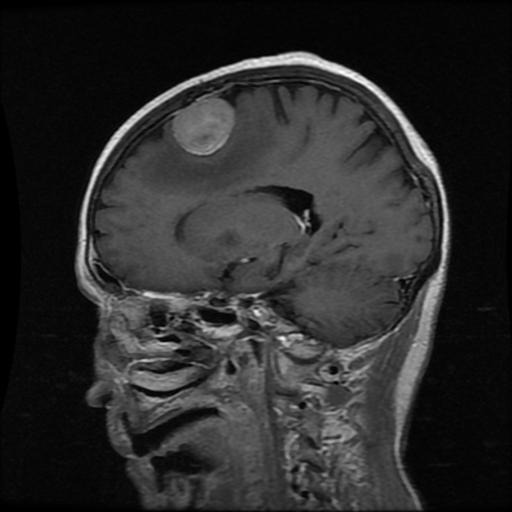
Label: meningioma